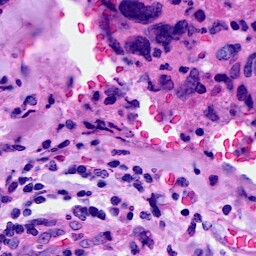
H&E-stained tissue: Breast